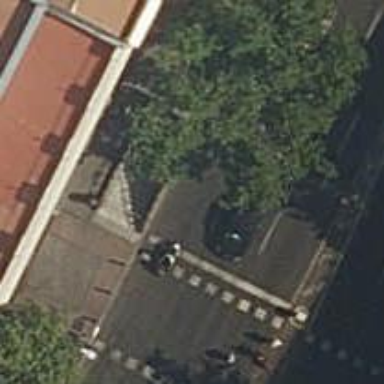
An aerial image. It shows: Road with steps.